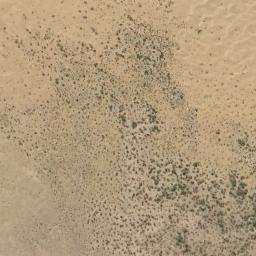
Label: chaparral